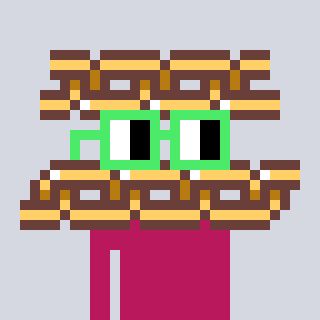
a pixel art character with square light green glasses, a chain-shaped head and a darkpink-colored body on a cool background